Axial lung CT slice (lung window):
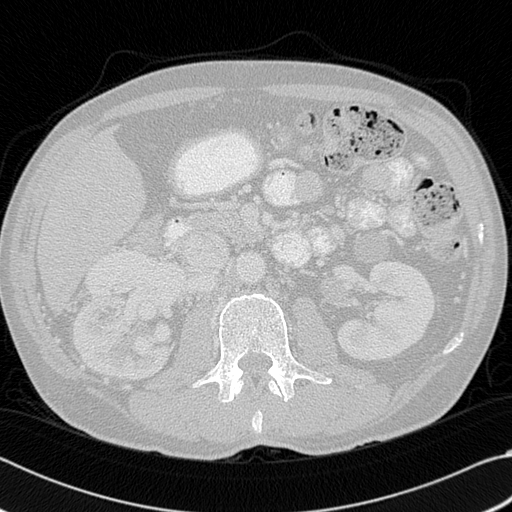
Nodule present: no